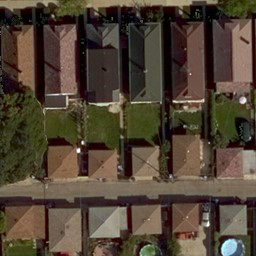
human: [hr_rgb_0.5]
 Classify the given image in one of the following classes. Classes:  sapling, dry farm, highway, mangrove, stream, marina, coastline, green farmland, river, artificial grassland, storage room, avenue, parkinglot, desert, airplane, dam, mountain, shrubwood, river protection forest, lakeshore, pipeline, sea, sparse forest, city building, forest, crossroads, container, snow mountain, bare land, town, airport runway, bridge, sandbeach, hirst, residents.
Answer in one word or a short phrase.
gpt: residents